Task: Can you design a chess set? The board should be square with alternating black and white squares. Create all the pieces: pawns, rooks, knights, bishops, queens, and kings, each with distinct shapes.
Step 4854:
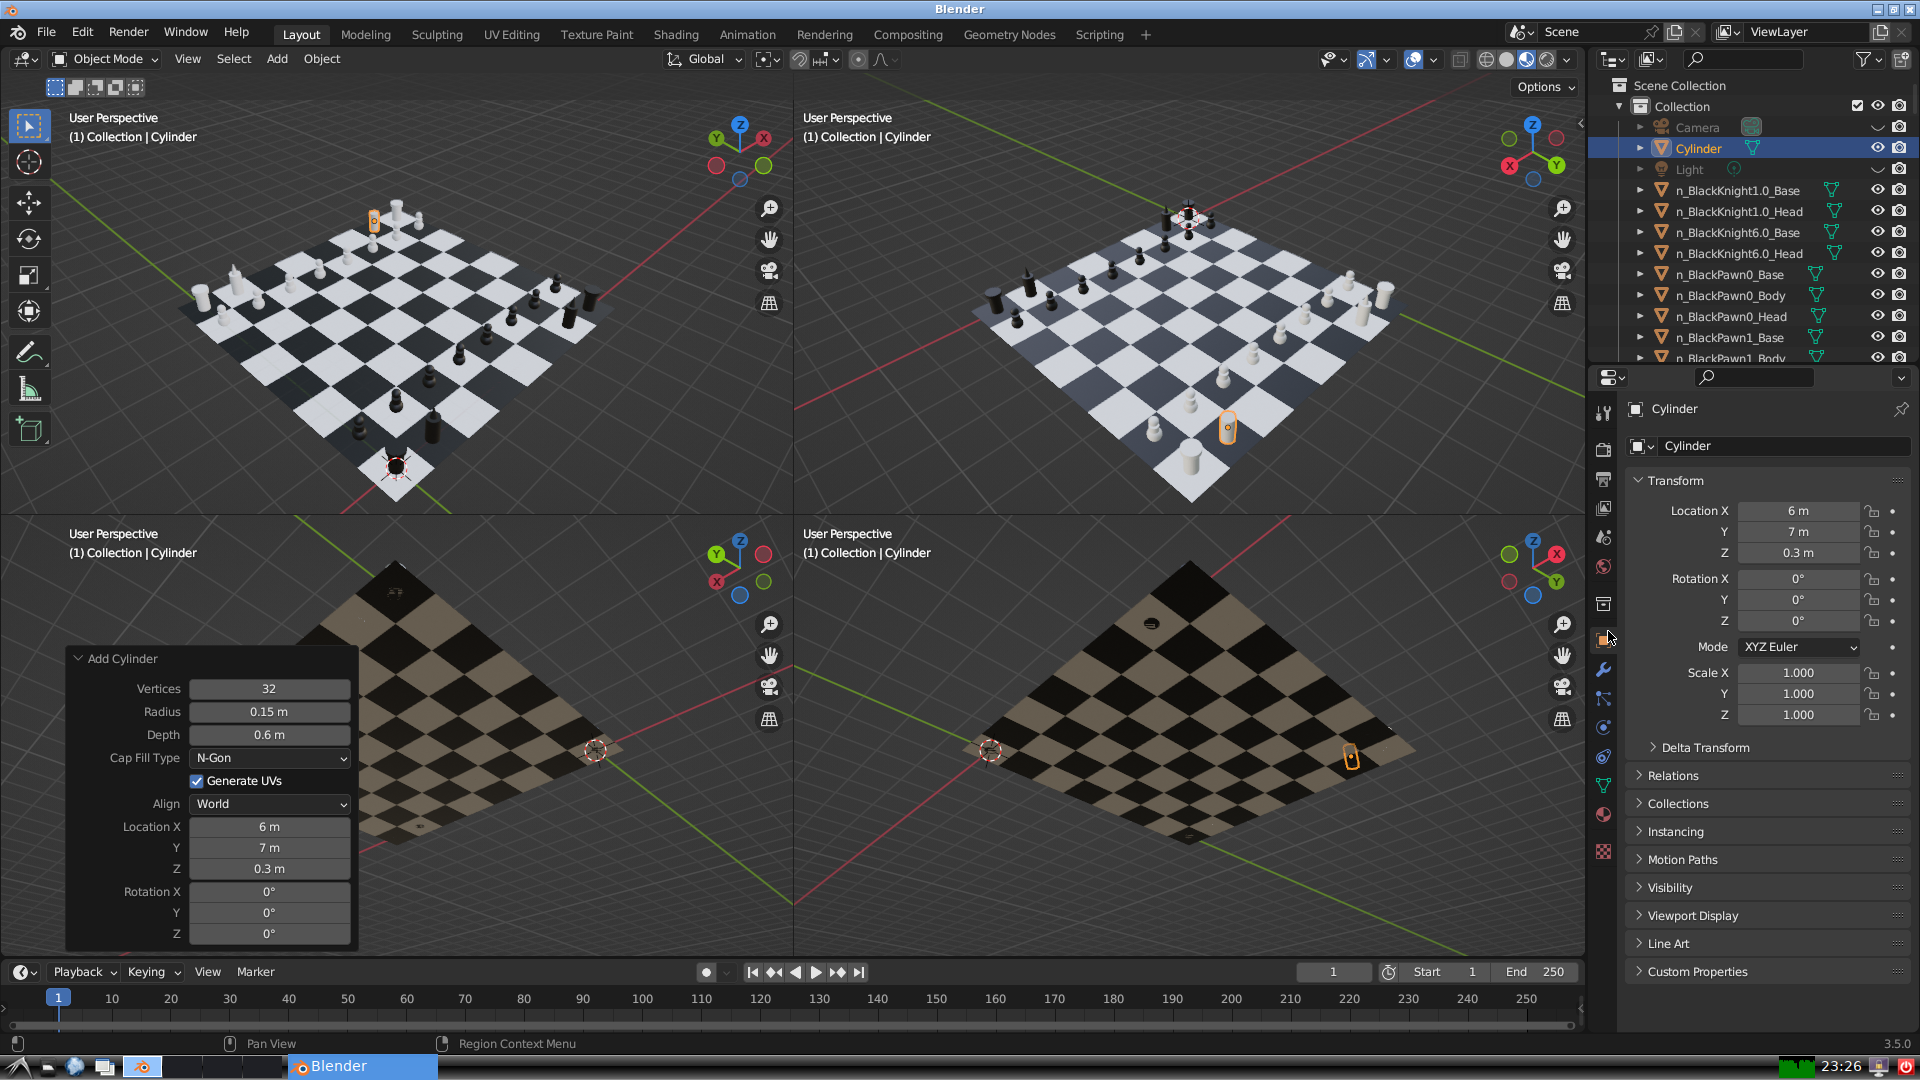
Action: {"mouse_move": [1732, 445]}